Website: lowes
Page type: store-pickup
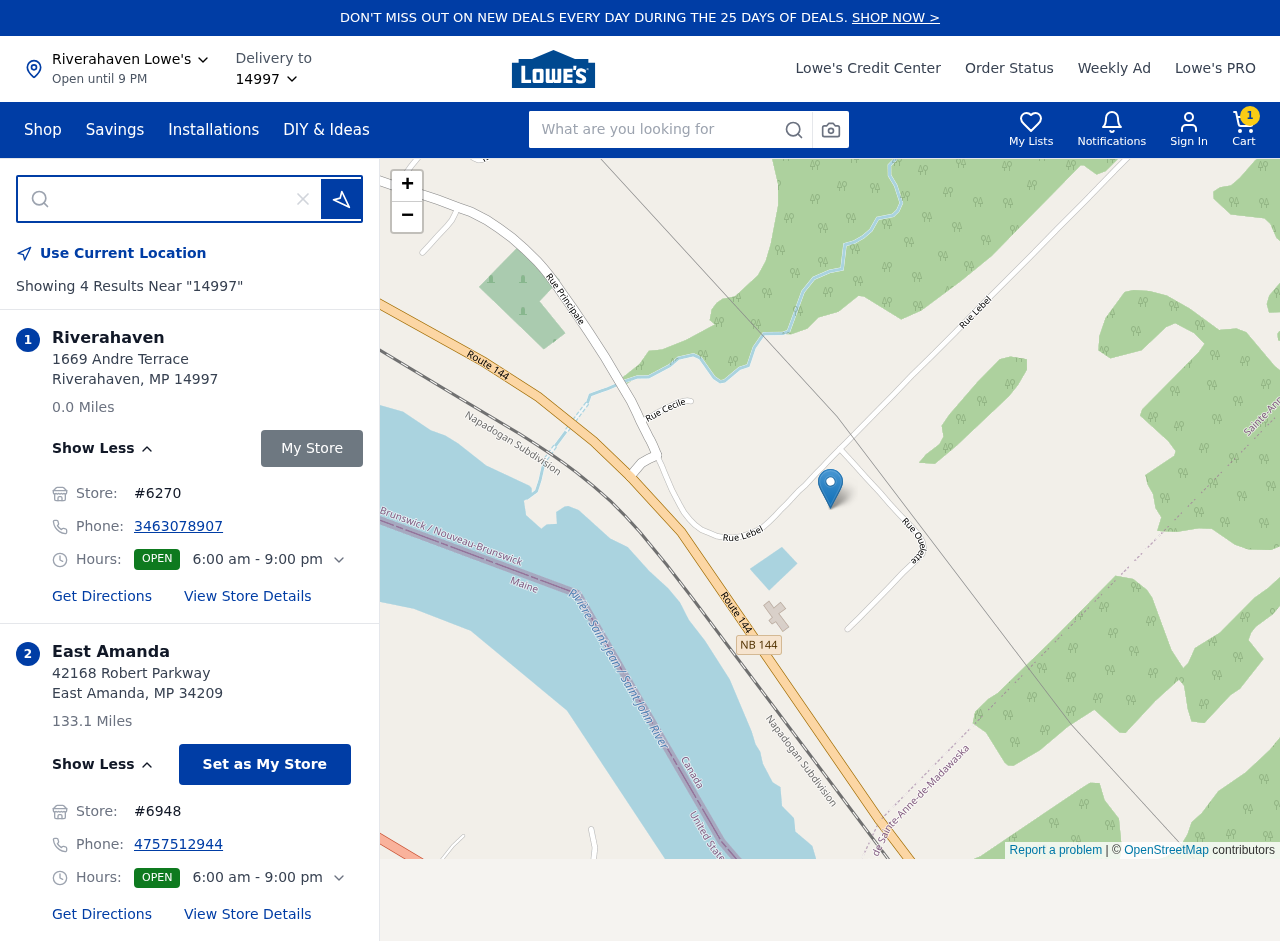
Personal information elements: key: PII_CITY
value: Riverahaven
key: PII_CITY2
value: East Amanda
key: PII_LOCATION1_STREET
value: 1669 Andre Terrace
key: PII_LOCATION2_POSTCODE
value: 34209
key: PII_LOCATION2_STREET
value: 42168 Robert Parkway
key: PII_PHONE
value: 3463078907
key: PII_PHONE_ALT
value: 4757512944
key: PII_POSTCODE
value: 14997
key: PII_STATE_ABBR
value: MP
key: PII_POSTCODE3
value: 14997
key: PII_POSTCODE_FULL
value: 14997
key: PII_POSTCODE_NUMERIC
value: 14997
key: PII_STATE_ABBR2
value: MP
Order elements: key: ORDER_NUM_ITEMS
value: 1
Search elements: key: HEADER_SEARCH
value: What are you looking for
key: SEARCH_STORE_LOCATION
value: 14997